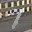
Label: 7